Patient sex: F
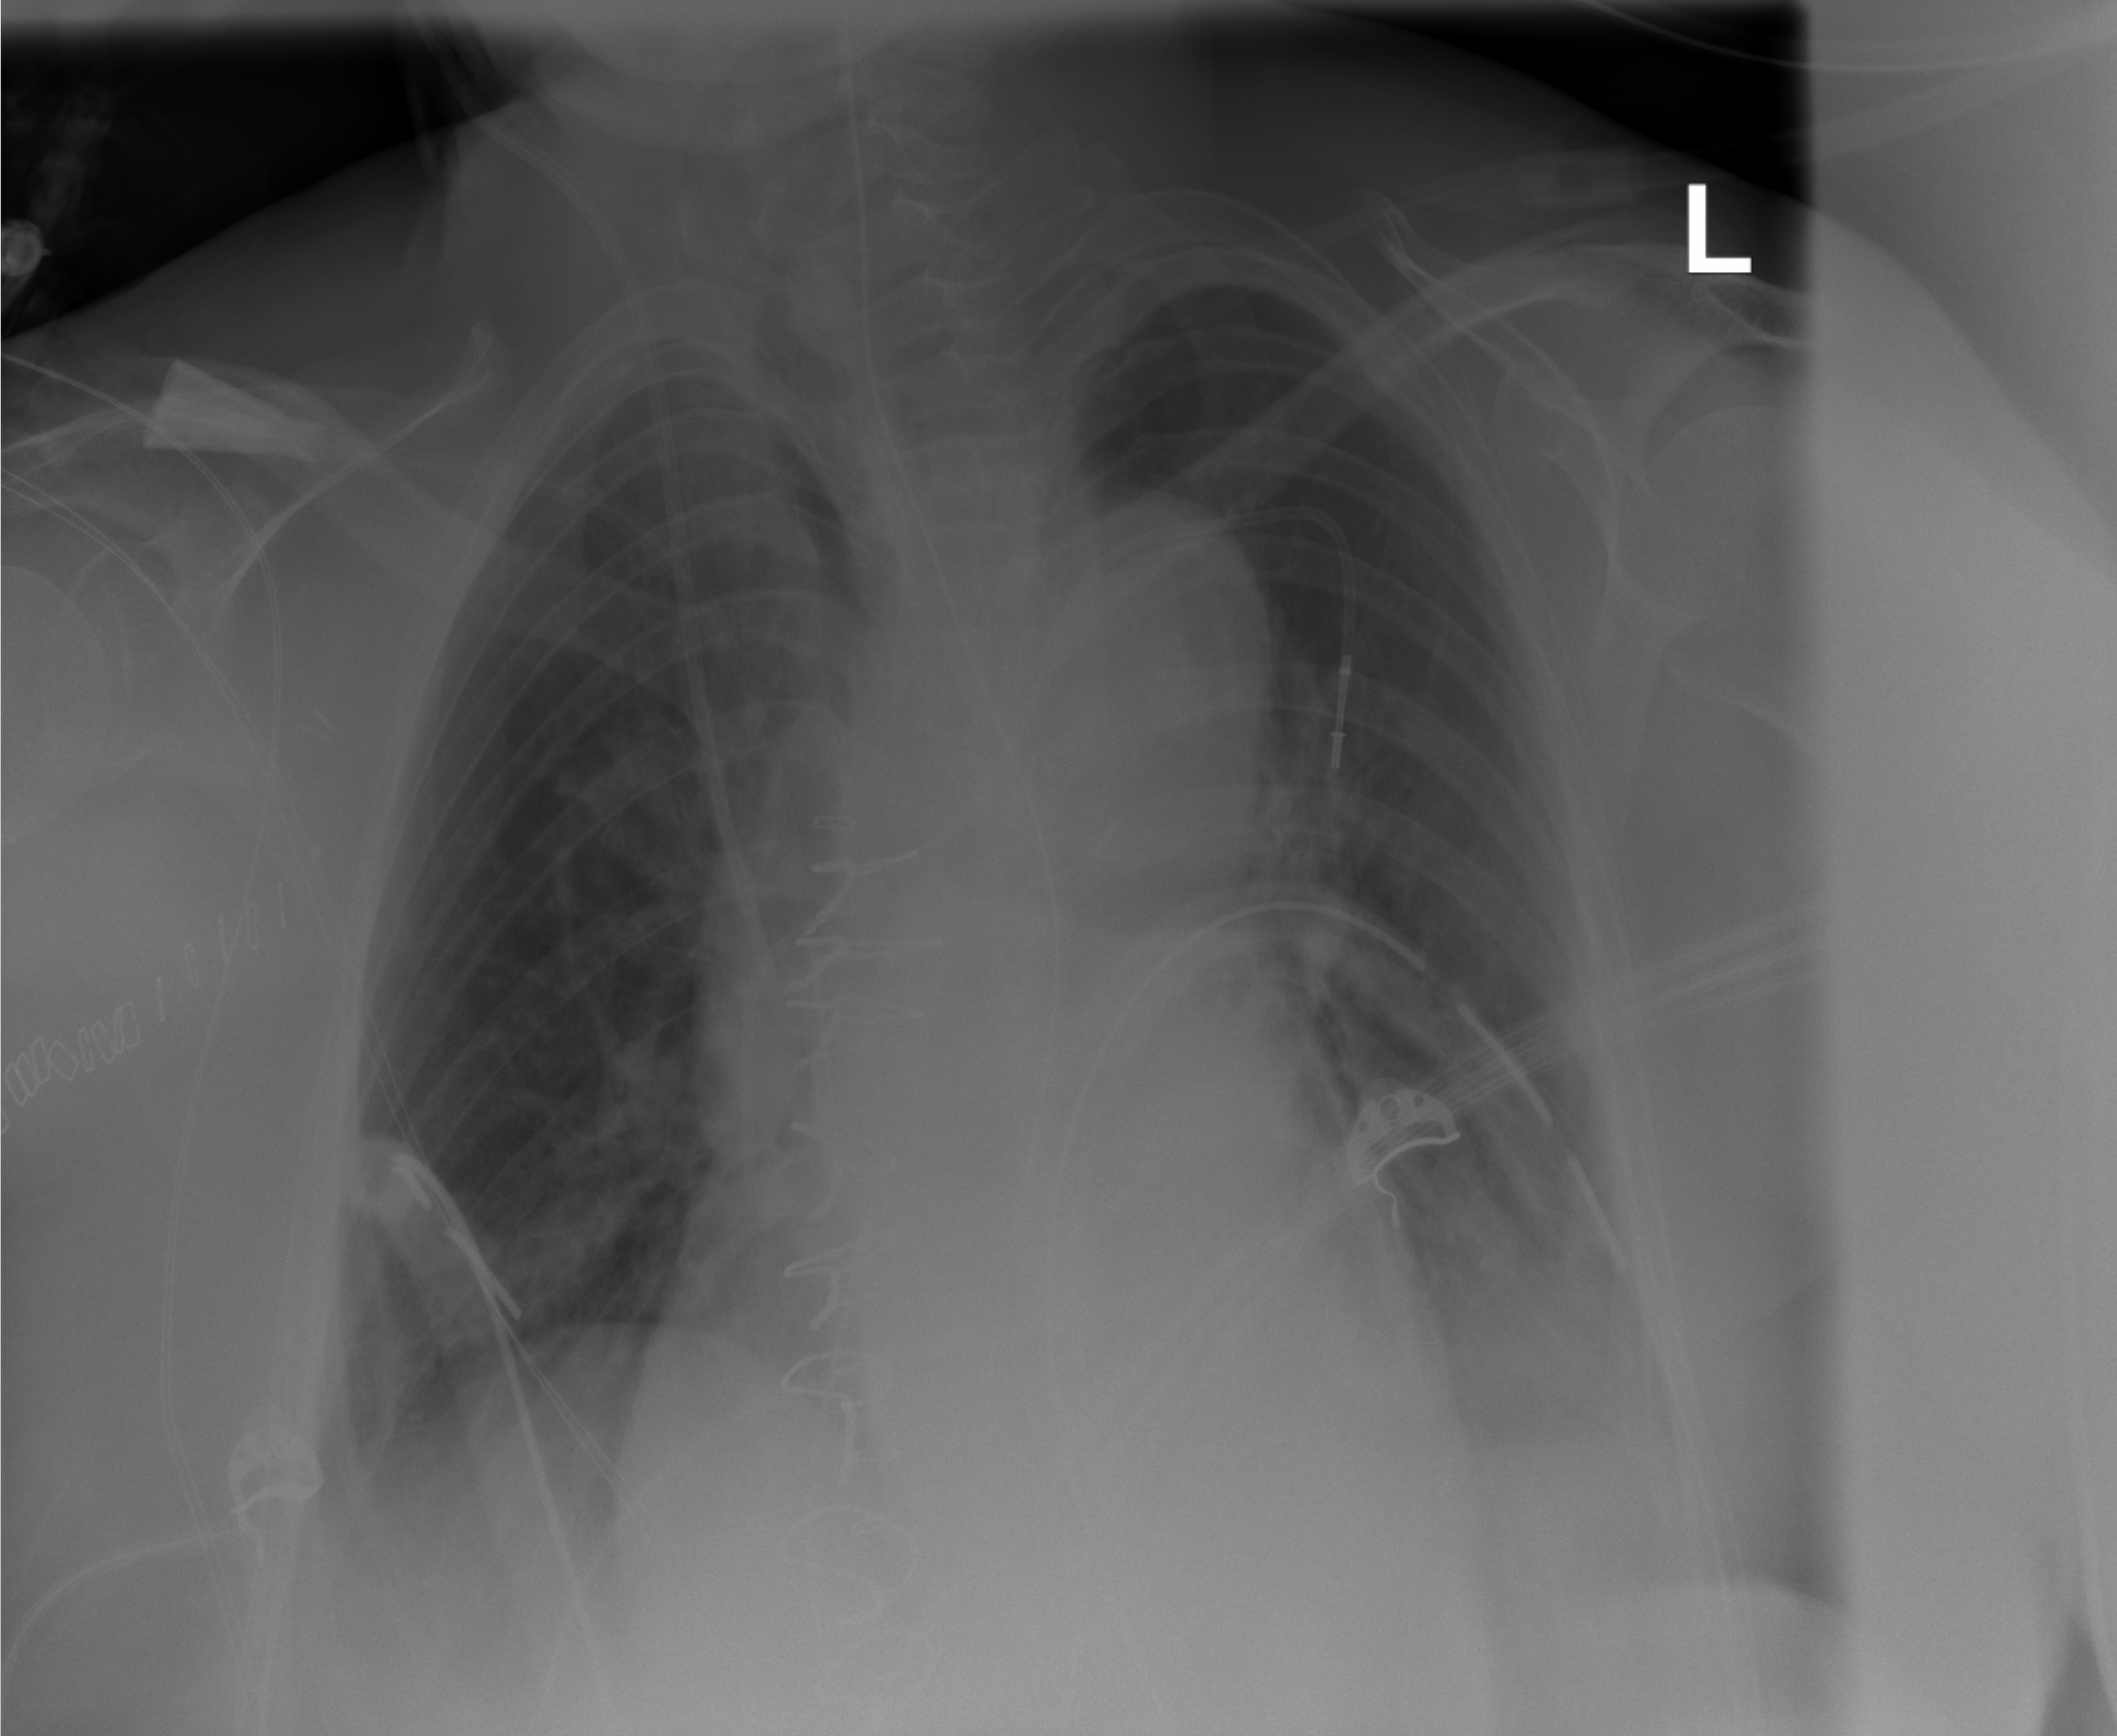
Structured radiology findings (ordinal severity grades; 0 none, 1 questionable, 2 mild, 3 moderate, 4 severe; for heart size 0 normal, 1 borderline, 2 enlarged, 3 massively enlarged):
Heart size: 2
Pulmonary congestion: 0
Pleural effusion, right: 0
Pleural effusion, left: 2
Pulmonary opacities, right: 0
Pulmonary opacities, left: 0
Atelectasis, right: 2
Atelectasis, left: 2